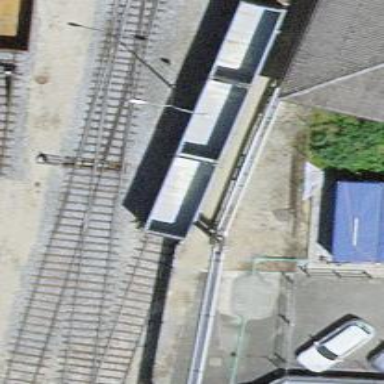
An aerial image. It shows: Single-track spur railway line.